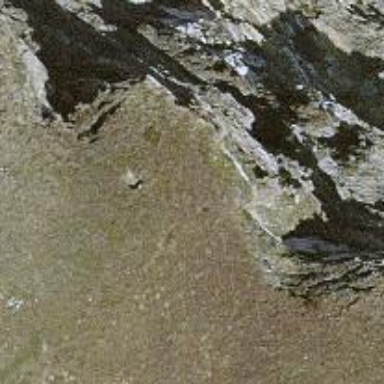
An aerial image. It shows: Natural cliff.